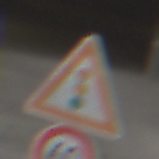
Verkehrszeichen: Lichtzeichenanlage
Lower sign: Geschwindigkeit60
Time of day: Midday
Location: Roofed (Urban)
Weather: Overcast
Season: NotSpecified
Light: Artificial